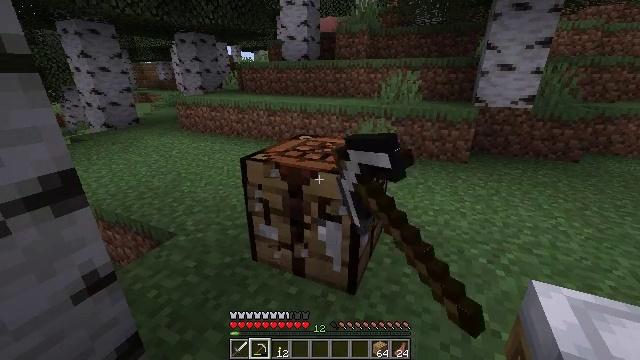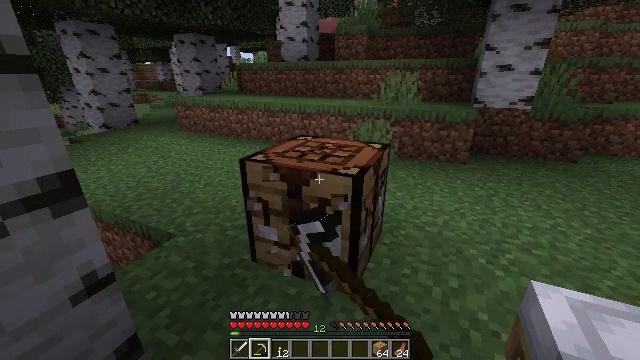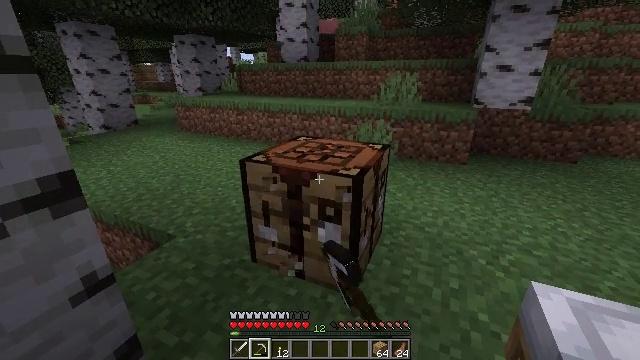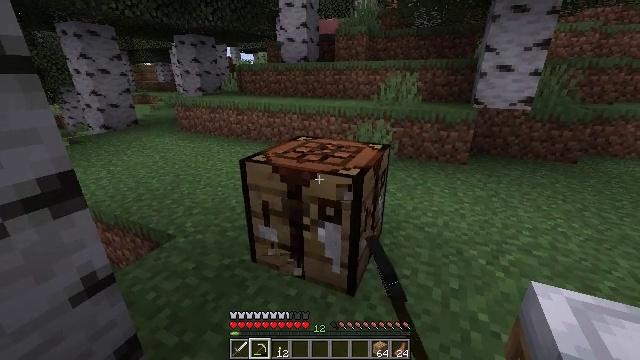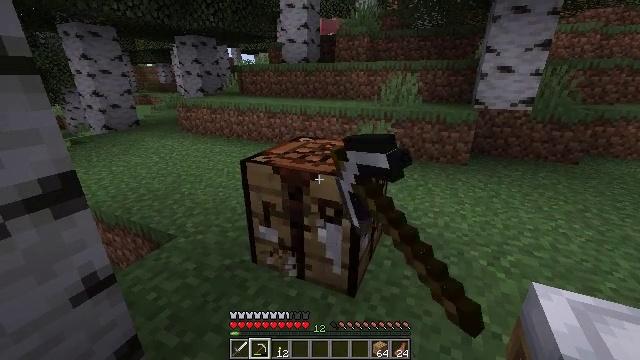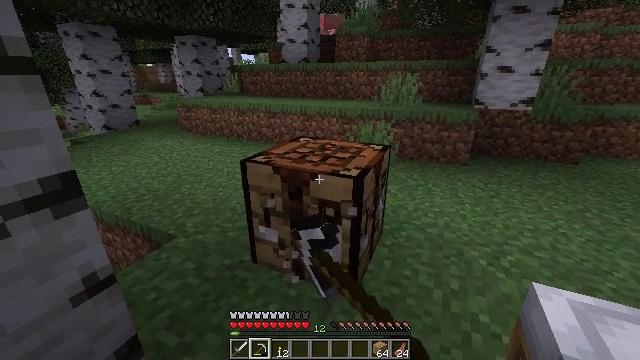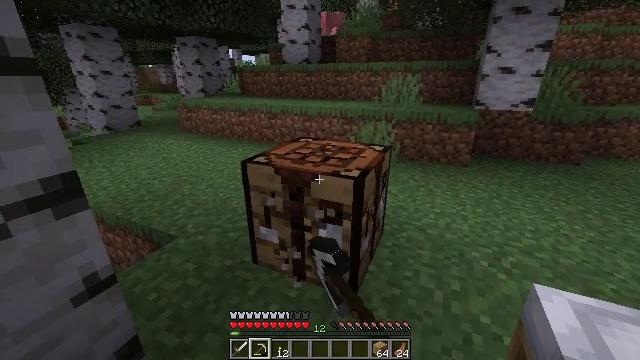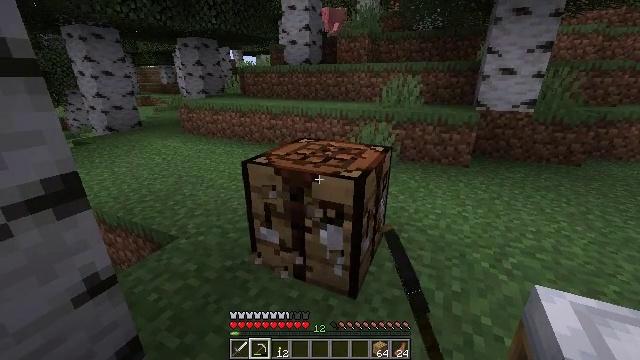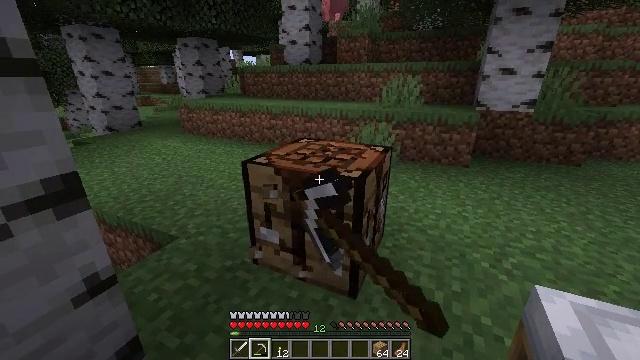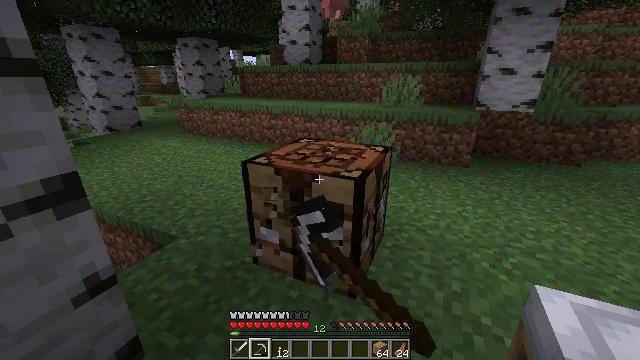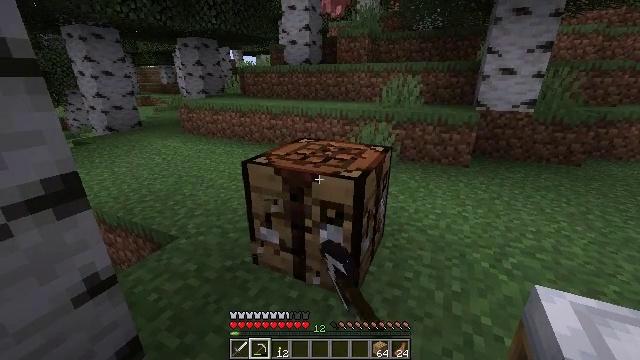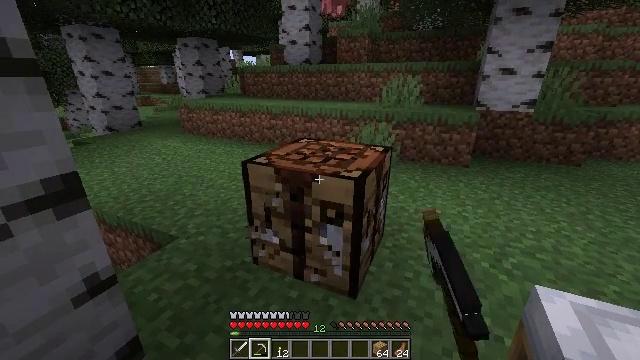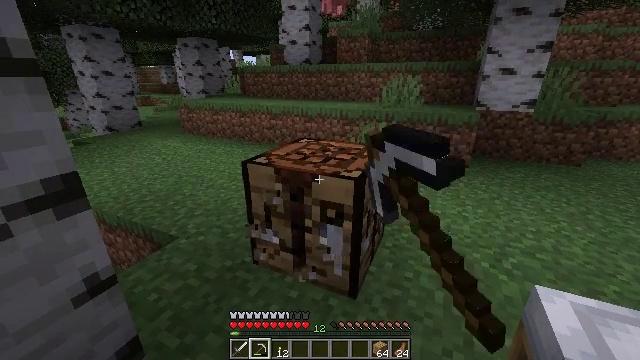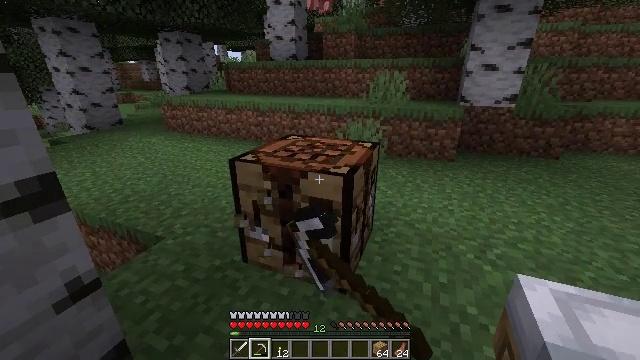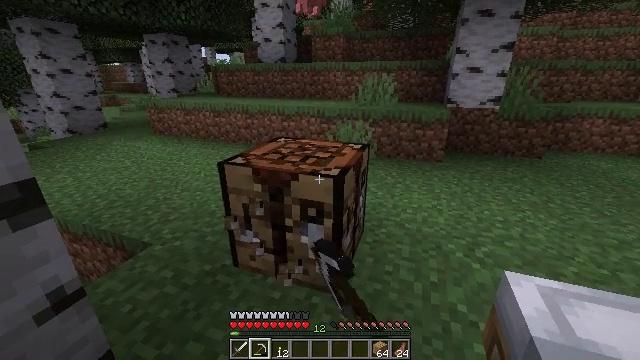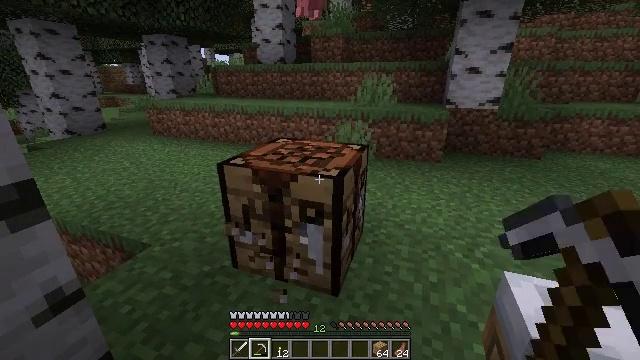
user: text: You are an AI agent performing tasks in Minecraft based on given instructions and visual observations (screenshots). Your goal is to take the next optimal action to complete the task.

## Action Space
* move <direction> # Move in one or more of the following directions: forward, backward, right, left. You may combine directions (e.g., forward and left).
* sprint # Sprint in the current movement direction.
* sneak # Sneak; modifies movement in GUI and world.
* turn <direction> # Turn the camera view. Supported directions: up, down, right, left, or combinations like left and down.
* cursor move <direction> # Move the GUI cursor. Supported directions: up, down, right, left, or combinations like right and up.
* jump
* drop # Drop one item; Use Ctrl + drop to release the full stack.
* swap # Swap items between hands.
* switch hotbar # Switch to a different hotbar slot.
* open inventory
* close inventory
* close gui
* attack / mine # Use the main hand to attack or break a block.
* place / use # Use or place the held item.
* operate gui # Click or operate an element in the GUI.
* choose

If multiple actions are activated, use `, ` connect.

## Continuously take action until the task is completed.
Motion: motion action
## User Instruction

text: Get the crafting table into the inventory.
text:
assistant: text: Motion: attack / mine
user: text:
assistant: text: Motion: attack / mine
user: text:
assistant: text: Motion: attack / mine
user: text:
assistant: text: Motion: attack / mine
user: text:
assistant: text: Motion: attack / mine
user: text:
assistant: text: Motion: attack / mine
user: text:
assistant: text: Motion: attack / mine
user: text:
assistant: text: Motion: attack / mine
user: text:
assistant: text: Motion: attack / mine
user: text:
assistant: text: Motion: attack / mine
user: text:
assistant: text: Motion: attack / mine
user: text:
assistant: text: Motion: attack / mine
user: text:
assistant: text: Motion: turn right, attack / mine
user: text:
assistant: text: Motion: turn right, attack / mine
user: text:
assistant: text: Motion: attack / mine
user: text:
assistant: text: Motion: attack / mine
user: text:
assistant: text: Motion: attack / mine
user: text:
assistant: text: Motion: attack / mine
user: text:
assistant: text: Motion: attack / mine
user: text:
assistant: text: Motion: attack / mine
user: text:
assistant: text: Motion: attack / mine
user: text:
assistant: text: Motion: attack / mine
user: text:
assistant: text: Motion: attack / mine
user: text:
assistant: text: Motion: attack / mine
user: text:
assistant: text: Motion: attack / mine
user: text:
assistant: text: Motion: attack / mine
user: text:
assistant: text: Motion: attack / mine
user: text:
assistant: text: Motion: turn left, attack / mine
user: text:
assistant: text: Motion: turn left, attack / mine
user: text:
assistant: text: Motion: attack / mine